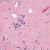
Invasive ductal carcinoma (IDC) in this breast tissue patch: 1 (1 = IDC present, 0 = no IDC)